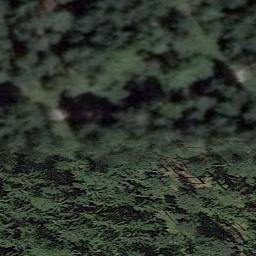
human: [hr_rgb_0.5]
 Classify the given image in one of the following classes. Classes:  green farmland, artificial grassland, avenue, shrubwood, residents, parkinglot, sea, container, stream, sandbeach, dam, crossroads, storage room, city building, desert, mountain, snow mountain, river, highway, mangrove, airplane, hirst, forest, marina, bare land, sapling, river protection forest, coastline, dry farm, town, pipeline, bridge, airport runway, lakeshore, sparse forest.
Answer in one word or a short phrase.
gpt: forest